Question: I'm creating is a Storyboard app. The Main controller is a 'UITabBarController'.

When the Mail and the Documents tabs are clicked, they show the respective ViewController. However when the Mail tab is clicked, I want to display 'UITableViewController' with a Navigation bar. Since you cannot display a Navigation bar in a 'UITableViewController', I found out that I must add a 'UINavigationController' and implement a 'UITableViewController' inside it.
Can anyone please tell me how to do that? I researched here on SO as well and came across similar questions but some of them didn't have any code examples and others were for older iOS versions(I'm using iOS 6).
Thank you.
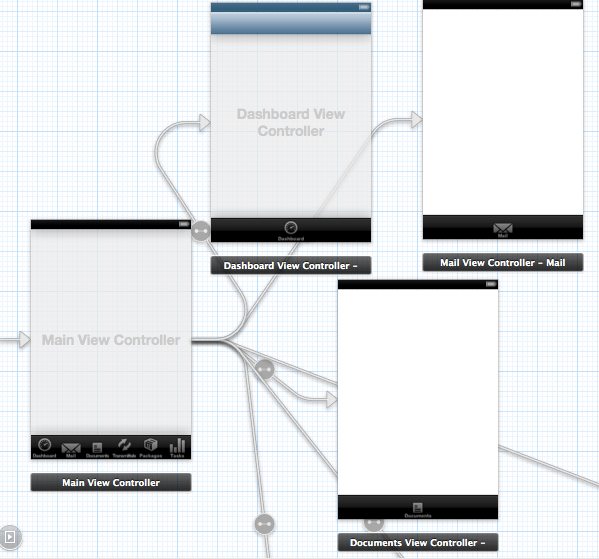
Answer: Xcode contains a great way of adding in navigation and tab bar controllers - though it's a little bit hidden away. First, select the view controller and go to the menu -> -> .